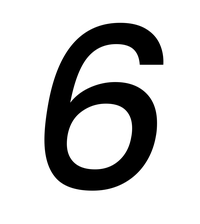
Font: Poppins-MediumItalic